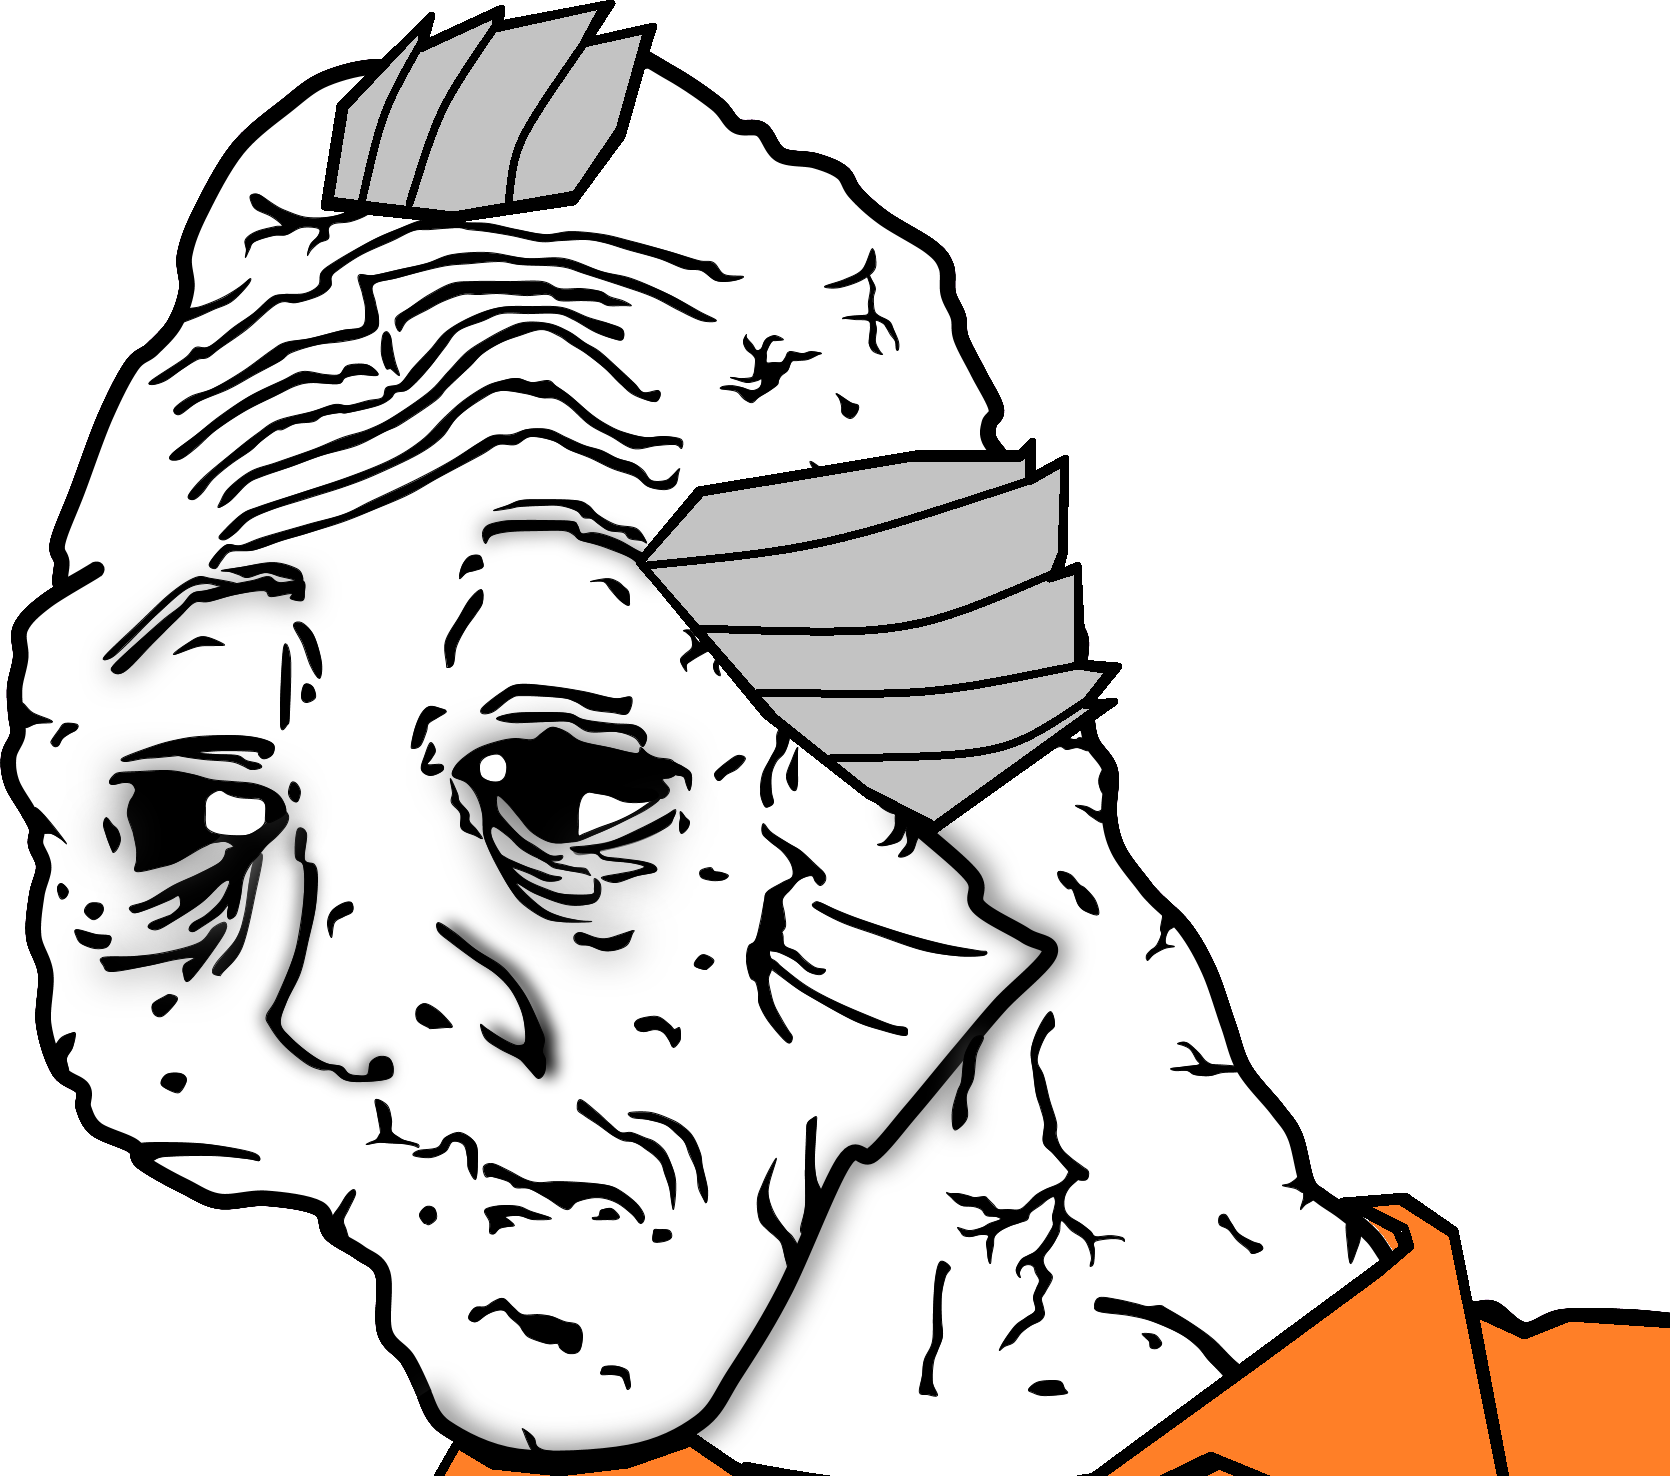
Label: 5_Yes_Honey